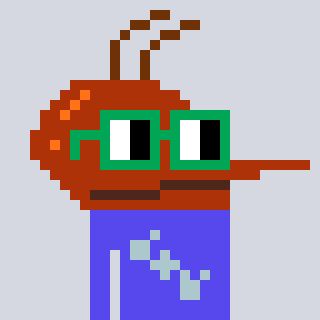
a pixel art character with square green glasses, a mosquito-shaped head and a computerblue-colored body on a cool background